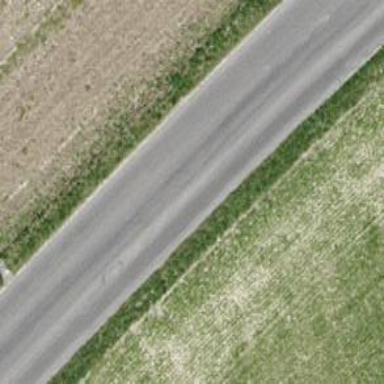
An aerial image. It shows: Tertiary road.